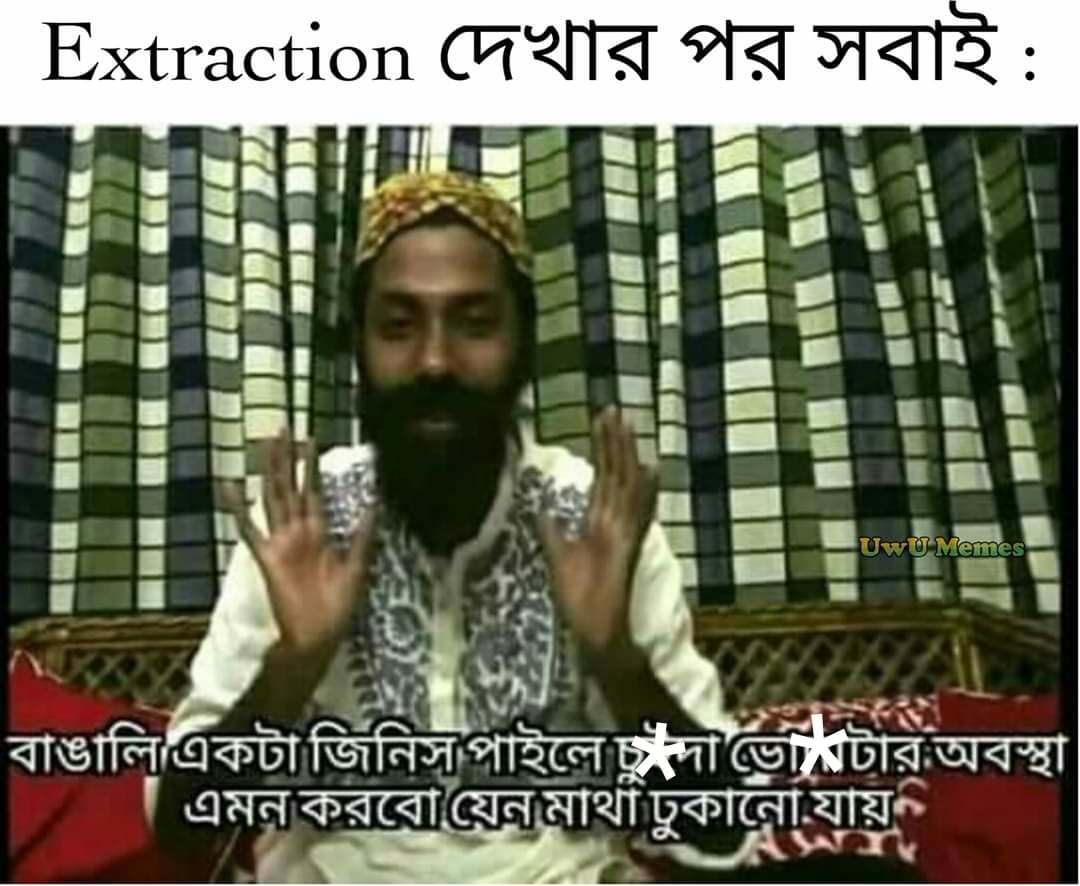
Caption: Extraction  দেখার পর সবাইঃ   বাঙালি একটা জিনিস পাইলে চুইদা ভোদাটার অবস্থা এমন করবো যেন মাথা ঢুকানো যায়
Label: hate